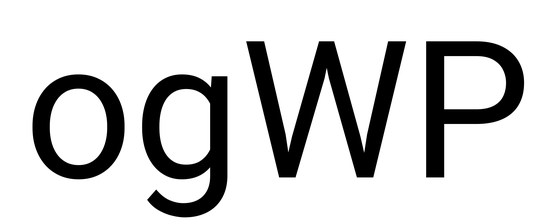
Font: Roboto_Regular